Question: I am trying to traverse a JSON object with jQuery recursive.. normally it worked , but not on the following JSON.
I want to traverse this JSON, here I uploaded an image:

For my json objects, i had this jquery function:
'''
var construct_id = "#ecommerce_form_";
// function to traverse json objects given back from Serializer class
function process(callback, id) {
var key;
for (key in callback) {
// Handle the arrays
if ('length' in callback[key]) {
// Handle the end - we found a string
if (typeof callback[key][0] == "string") {
var field_id = construct_id + id + key;
var err_msg = callback[key][0];
$(field_id).tooltip('destroy');
$(field_id).tooltip({'title': err_msg});
$(field_id).closest('div[class="form-group"]').addClass('has-error');
console.log(field_id, ":", err_msg);
}
// Else we found something else, so recurse.
else {
var i = 0;
while (i < callback[key].length) {
process(callback[key][i], key + "_" + i + "_");
i++;
}
}
}
// Handle the objects by recursing.
else {
process(callback[key], key + "_");
}
}
}
'''
But that functions fails when trying to build the contact > addresses id with the error message:
> "Uncaught TypeError: Cannot use 'in' operator to search for 'length'
in This value should not be blank."
Hope you guys can help me enhancing the jQuery function, it is not 100% successfull as you can see on this json example.
Regards
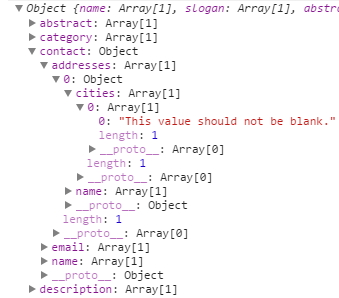
Answer: You are trying to search for the property "length" in a string, which can't be done. In the erroneous iteration: callback = obj.contacts.addresses, key = cities and then callback[key][0] = "This value should not be blank".
What you should do is check if you have reached a string looking for the "length" property, and only then if you haven't found a string, begin the recursion check.
see jsfiddle example here:
<URL>
'''
var construct_id = "#ecommerce_form_";
// function to traverse json objects given back from Serializer class
function process(callback, id) {
var key;
for (key in callback) {
// Handle the end - we found a string
if (typeof callback[key] == "string") {
var field_id = construct_id + id + key;
var err_msg = callback[key][0];
$(field_id).tooltip('destroy');
$(field_id).tooltip({'title': err_msg});
$(field_id).closest('div[class="form-group"]').addClass('has-error');
console.log(field_id, ":", err_msg);
}
// Handle the objects and arrays by recursing.
else {
process(callback[key], id + key + "_");
}
}
}
'''
NOTE: for the error message, you are only showing the first letter of the string, I think you meant to put: err_msg = callback[key] not err_msg = callback[key][0].